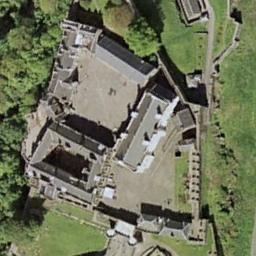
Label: palace